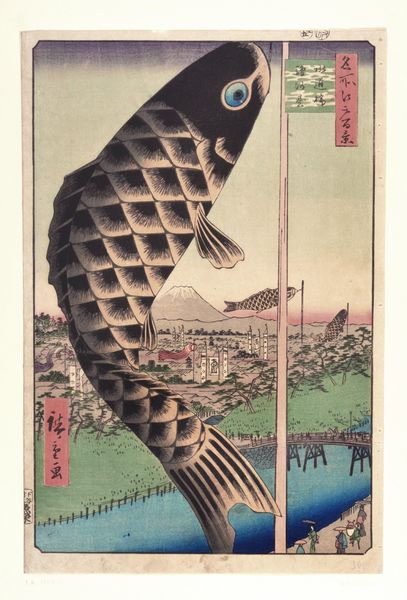
Titel: Die Suido-Brücke in Surugadai, Blatt 48 aus der Serie: 100 berühmte Ansichten von Edo
Künstler: Utagawa Hiroshige
Standort: Hamburg
Institution: Museum für Kunst und Gewerbe Hamburg
Schlagwörter: berg, blau, wasser, fluss, menschen, see, teich, pfeiler, stützen, gebäude, tiere, brücke, auge, schuppen, holzschnitt, japan, berge, gebirge, grafik, schriftzeichen, vulkan, seil, druck, druckgraphik, druckgrafik, schirme, pupille, fisch, stäbe, viadukt, zeit, mai, farbholzschnitt, fische, symbole, schicksal, fortuna, edo, fuji, reproduktionen, sorte, volcano, los, fato, druckerzeugnisse, feierlichkeiten, volksfeste, aquädukt, ripa, volcan, glück, fügung, glückssymbol, suid, kandagawa, jungenfest, koinobori, karpfenfahne